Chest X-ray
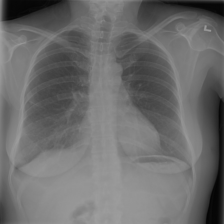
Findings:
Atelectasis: negative
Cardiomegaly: negative
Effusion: negative
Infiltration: negative
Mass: negative
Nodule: negative
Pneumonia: negative
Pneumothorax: negative
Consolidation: negative
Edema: negative
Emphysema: negative
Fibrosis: negative
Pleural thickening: negative
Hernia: negative